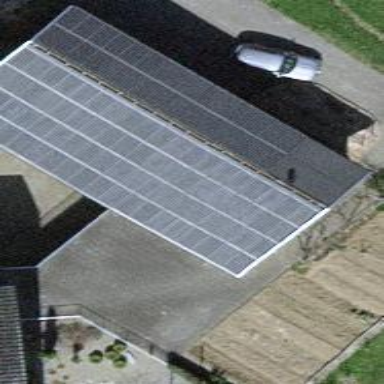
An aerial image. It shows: Solar power generator using photovoltaic method with solar photovoltaic panel types.